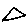
Label: triangle